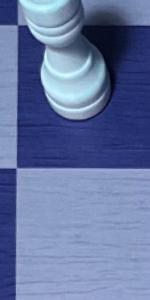
Label: Empty